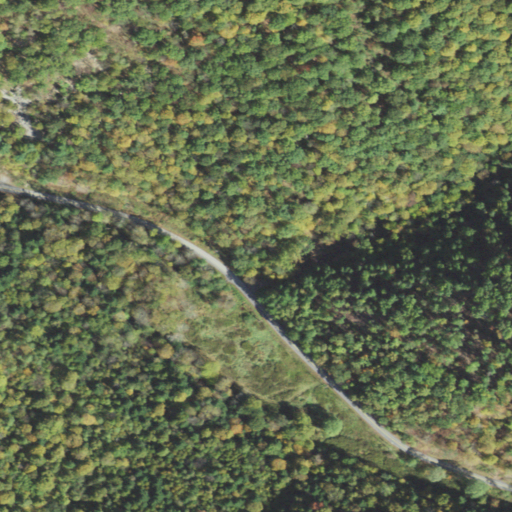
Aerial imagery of gap in Pennsylvania named Buffalo Mills Gap containing deciduous forest, mixed forest, open development, evergreen forest, and pasture